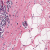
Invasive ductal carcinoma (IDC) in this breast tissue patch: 0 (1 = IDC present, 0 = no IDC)